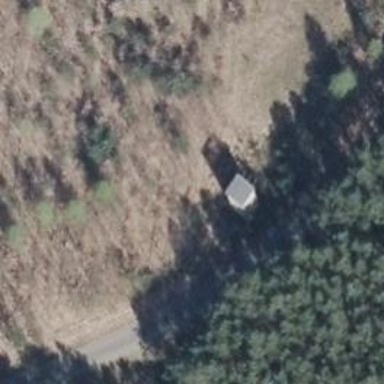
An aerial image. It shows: Transformer tower located at power substation.